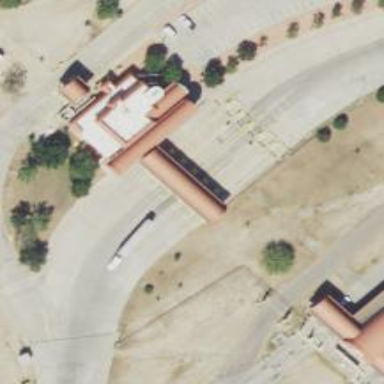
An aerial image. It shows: Border control barrier.